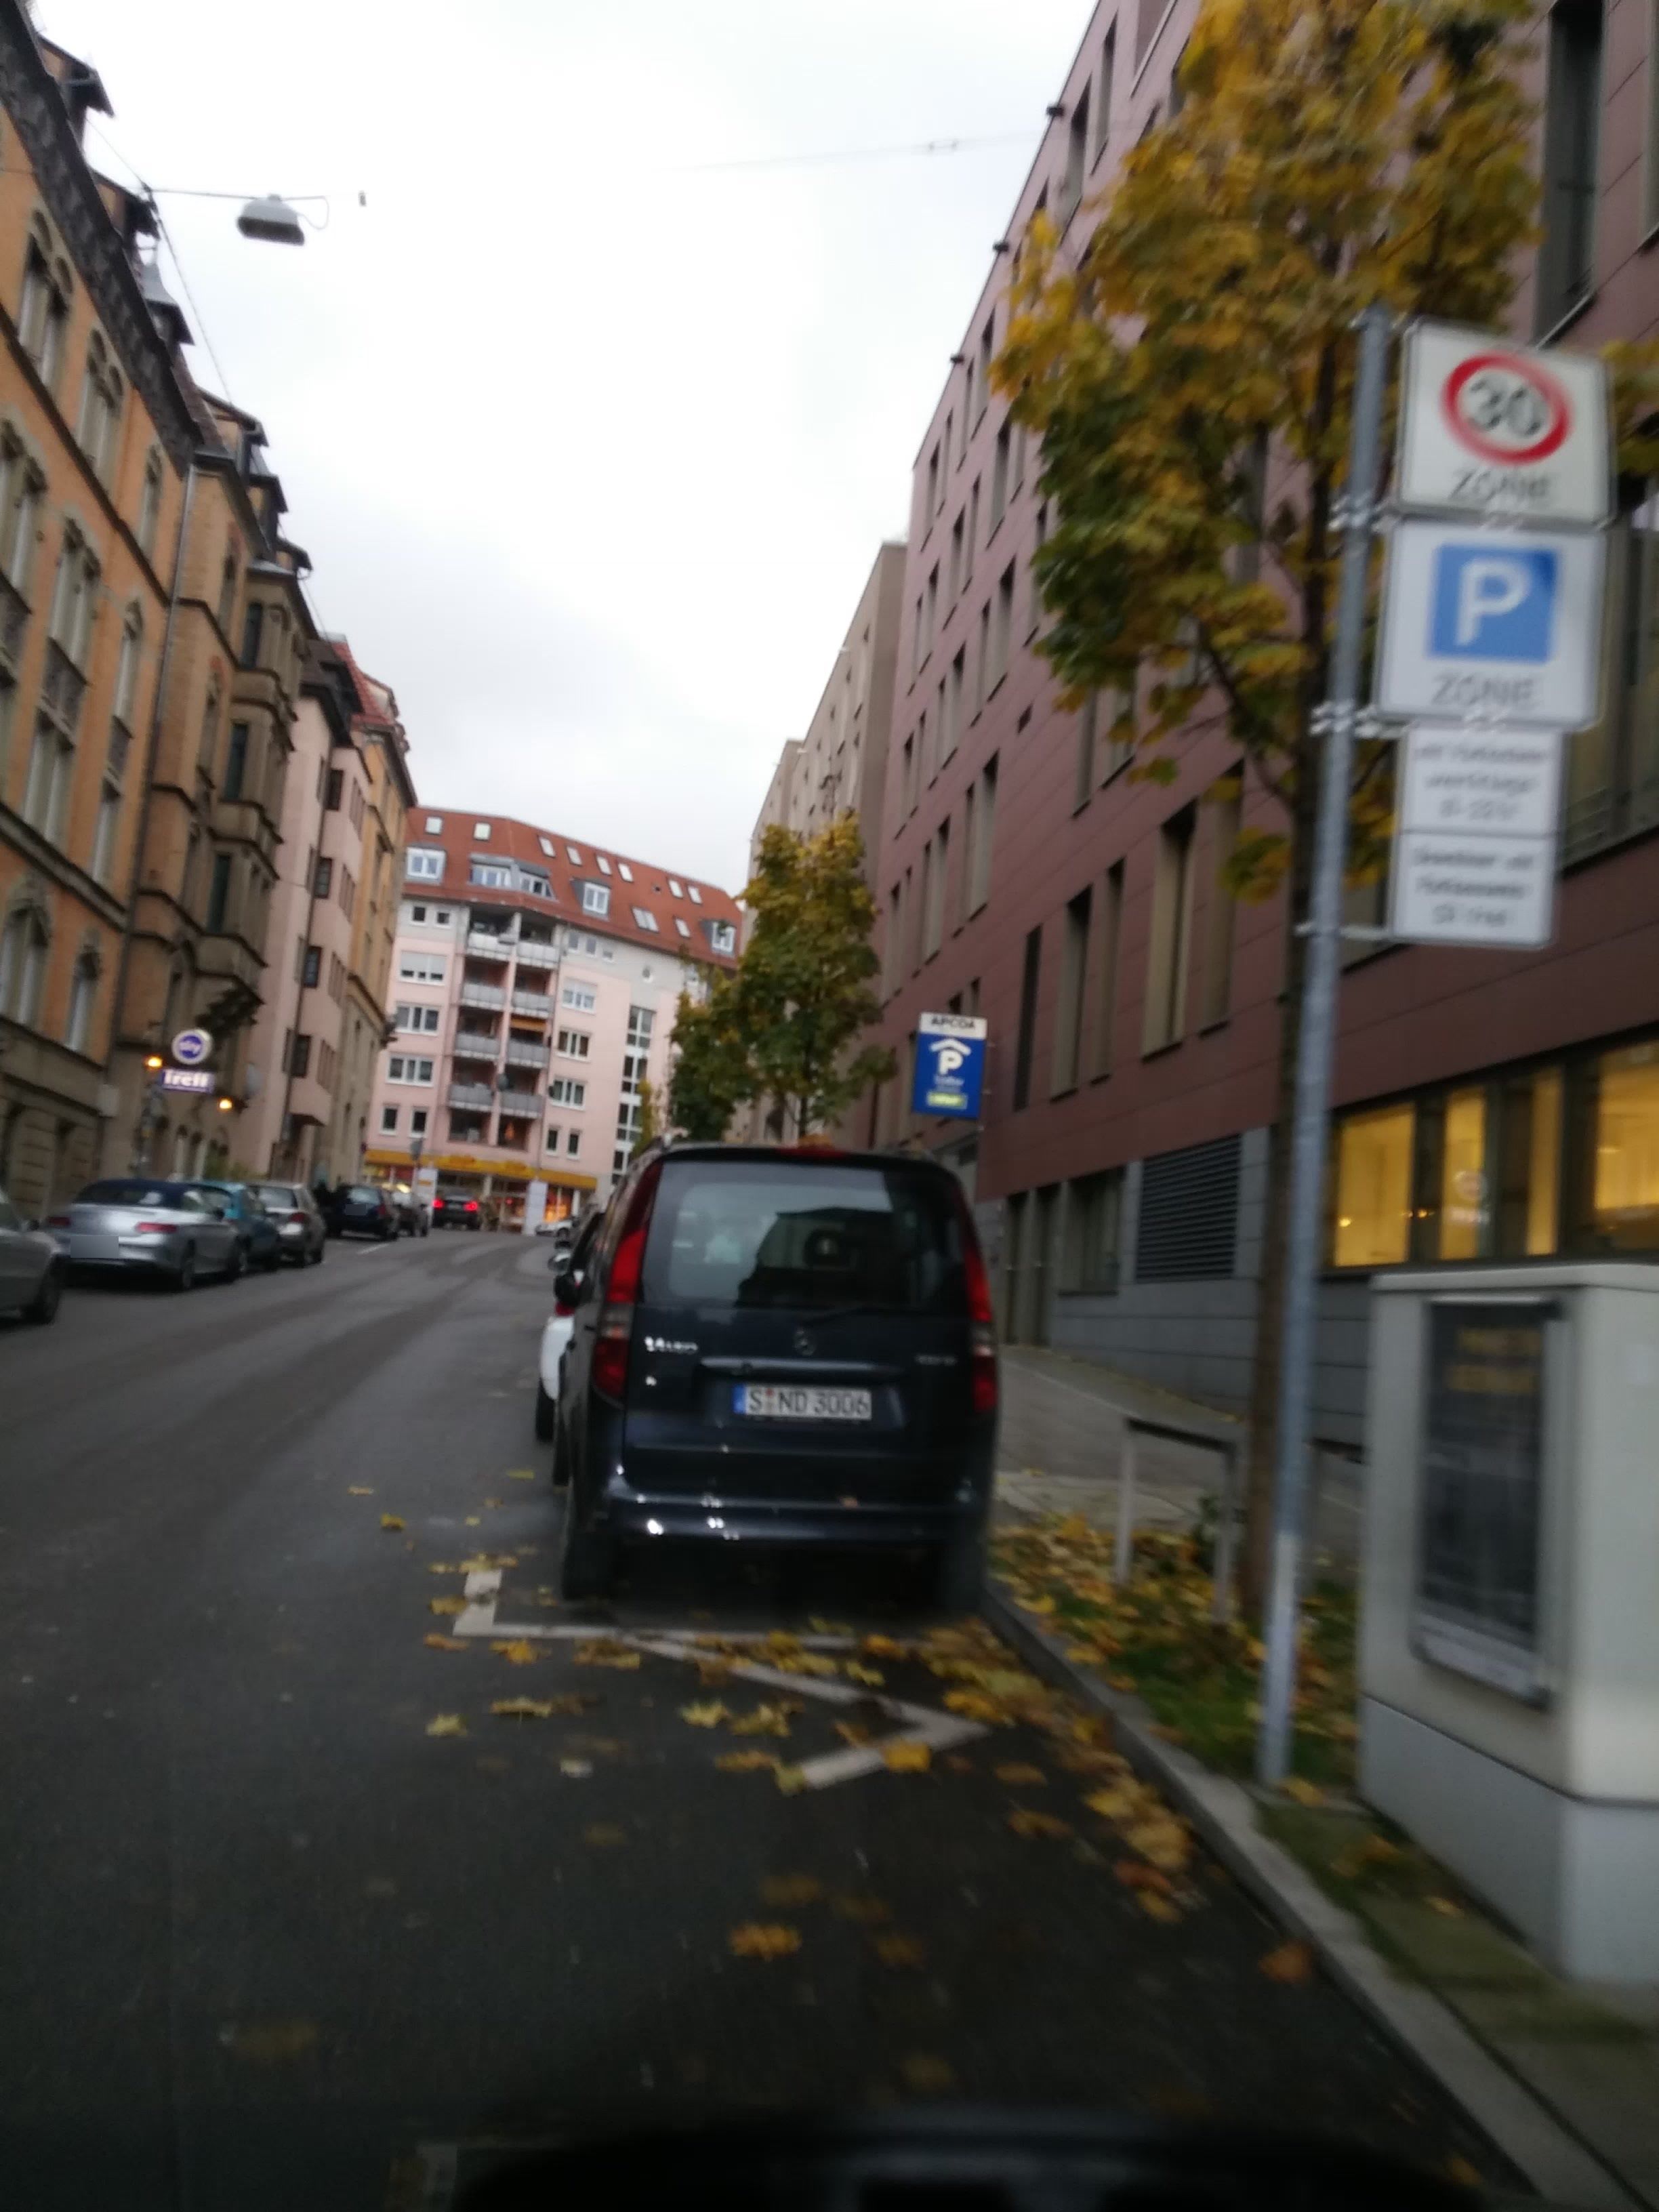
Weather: cloudy
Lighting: day
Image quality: good
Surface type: driving surface
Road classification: service
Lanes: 1
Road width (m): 8.6
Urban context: urban centre
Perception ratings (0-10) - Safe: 4.95, Lively: 7.54, Beautiful: 6.87, Boring: 1.17, Depressing: 4.62, Wealthy: 8.44